Interaction volume radius: 5 \u00c5
Interaction volume height: 15 \u00c5
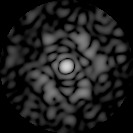
Disorder parameter: 0.6735